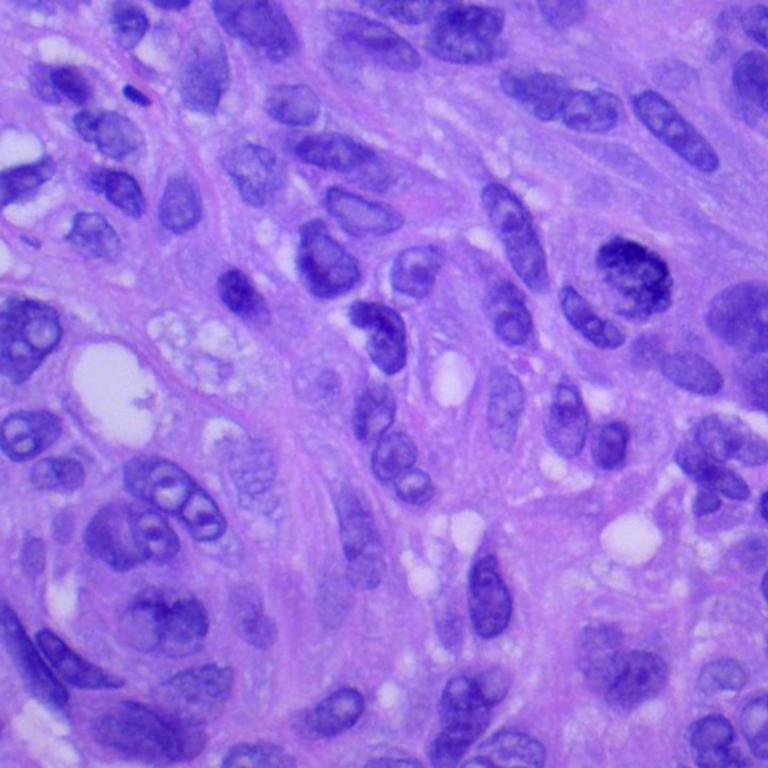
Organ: lung
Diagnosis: squamous carcinomas